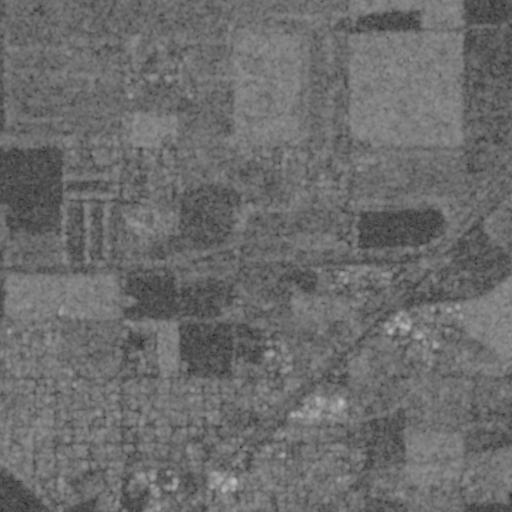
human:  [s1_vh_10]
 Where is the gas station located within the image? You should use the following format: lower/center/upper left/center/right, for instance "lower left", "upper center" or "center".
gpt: The gas station is located in the center right of the image.
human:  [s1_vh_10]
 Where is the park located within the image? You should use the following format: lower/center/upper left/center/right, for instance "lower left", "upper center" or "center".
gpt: The park is located in the lower left of the image.
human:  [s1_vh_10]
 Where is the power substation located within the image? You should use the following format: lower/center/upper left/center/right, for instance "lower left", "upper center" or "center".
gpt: The power substation is located in the lower center of the image.
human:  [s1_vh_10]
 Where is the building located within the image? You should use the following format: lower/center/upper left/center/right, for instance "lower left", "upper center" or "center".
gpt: The building is located in the center right of the image.
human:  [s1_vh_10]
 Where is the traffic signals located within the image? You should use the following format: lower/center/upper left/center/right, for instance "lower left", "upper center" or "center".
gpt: The traffic signals is located in the lower center of the image.
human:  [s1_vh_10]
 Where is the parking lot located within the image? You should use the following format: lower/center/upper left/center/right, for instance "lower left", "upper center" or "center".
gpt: There is no parking lot in the image.

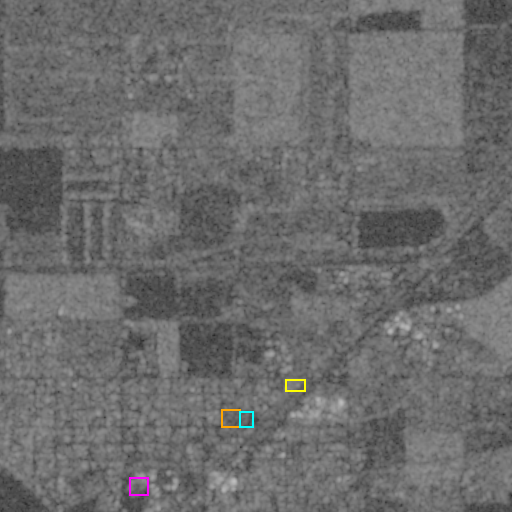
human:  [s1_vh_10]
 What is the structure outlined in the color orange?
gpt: The structure outlined in orange is a park.
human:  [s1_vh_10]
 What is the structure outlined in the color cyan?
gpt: The structure outlined in cyan is a parking lot.
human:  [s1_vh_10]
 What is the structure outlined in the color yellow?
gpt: The structure outlined in yellow is a power substation.
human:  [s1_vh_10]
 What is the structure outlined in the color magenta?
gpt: The structure outlined in magenta is a building.
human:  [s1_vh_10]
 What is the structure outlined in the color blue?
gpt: There is no blue outline.